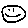
Label: smiley face